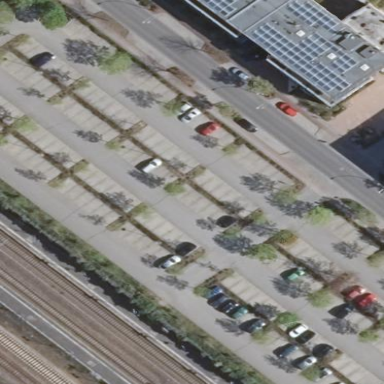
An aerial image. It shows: Parking area with surface parking designated for park and ride for the train.